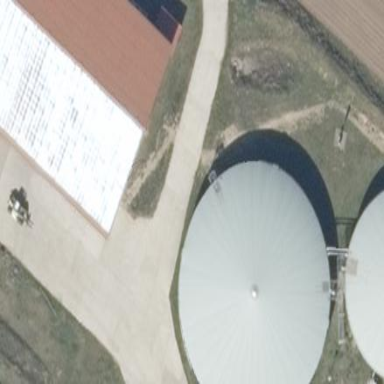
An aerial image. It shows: Building with storage tank.